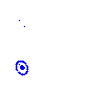
Particle: kaon